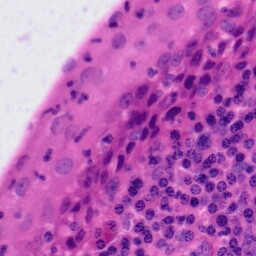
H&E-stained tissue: Tonsil